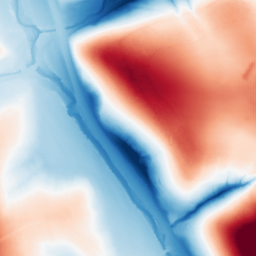
Category: classical
Decomposition family: gaussian
Decomposition parameters: sigma: 50
Upsampling method: fft_zeropad
Upsampling parameters: scale: 8
Upsampling scale: 8